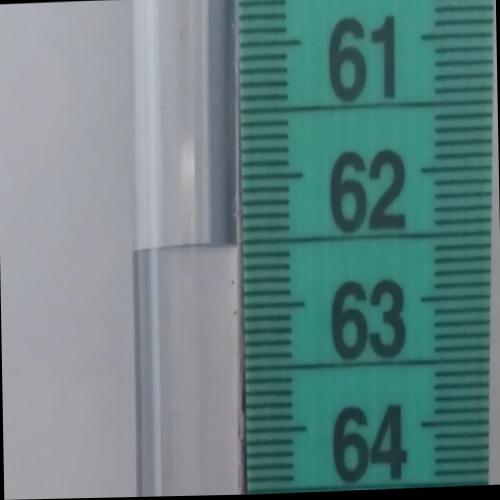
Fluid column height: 62.5 cm